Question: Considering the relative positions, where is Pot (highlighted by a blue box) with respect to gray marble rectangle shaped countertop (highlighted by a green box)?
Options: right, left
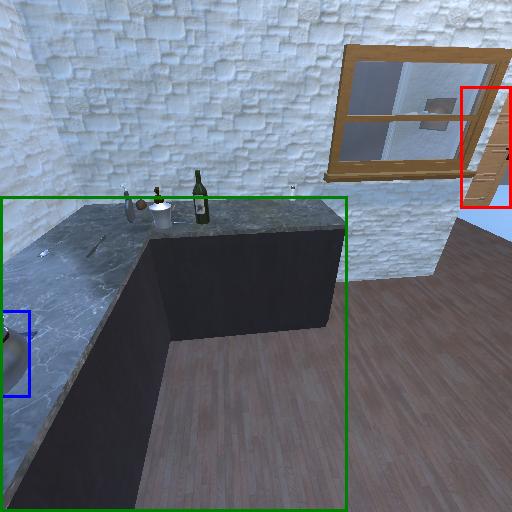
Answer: right